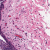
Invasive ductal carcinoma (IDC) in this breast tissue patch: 0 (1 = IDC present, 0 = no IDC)